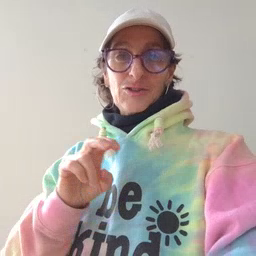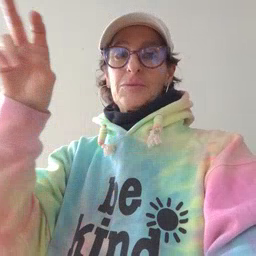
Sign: jump